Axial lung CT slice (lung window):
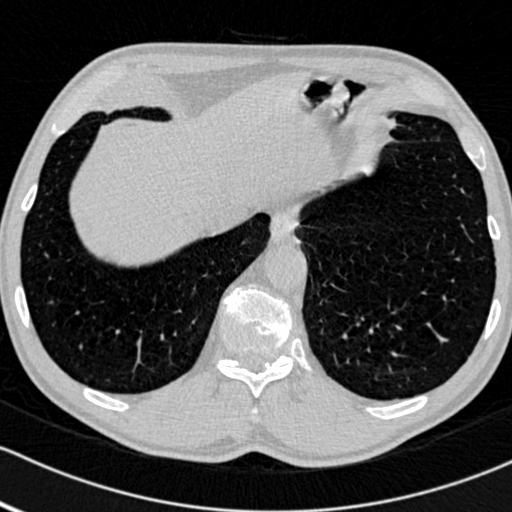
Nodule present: no